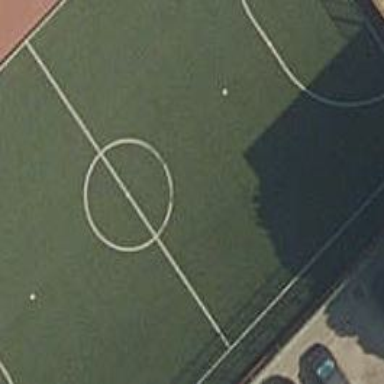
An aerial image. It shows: Soccer pitch for leisureland activities.